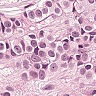
Metastatic tissue present: yes